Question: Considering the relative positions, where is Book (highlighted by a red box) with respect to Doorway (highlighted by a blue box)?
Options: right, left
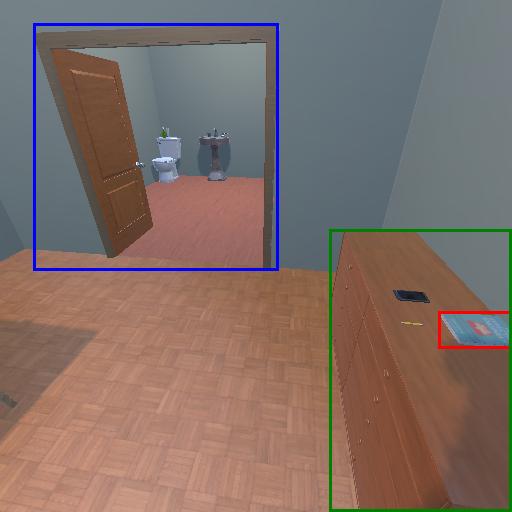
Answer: right